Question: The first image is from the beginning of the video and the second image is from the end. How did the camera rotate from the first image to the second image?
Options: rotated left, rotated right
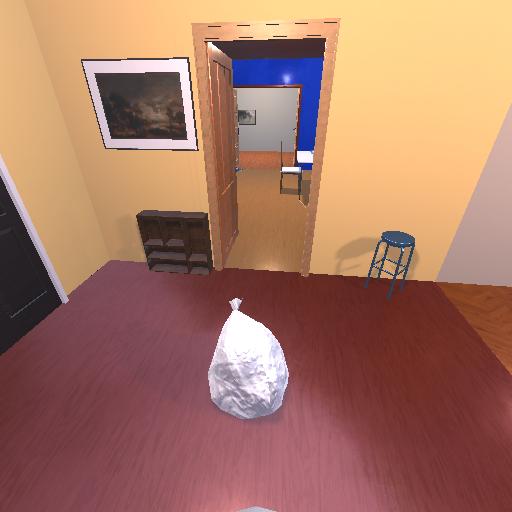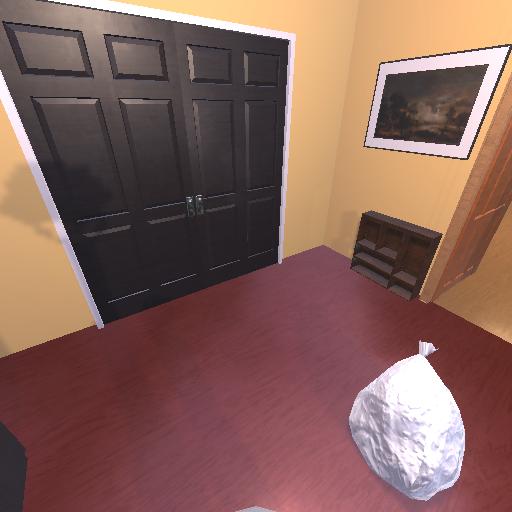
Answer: rotated left